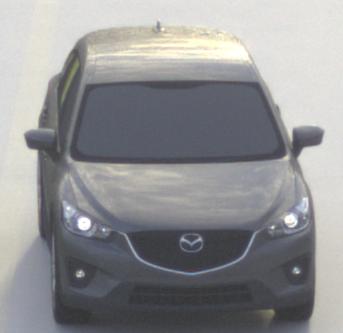
Make: Mazda
Model: CX-5 2.0 SKYACTIV-G 160
Detailed model: CX-5 (GH)
Model produced from: 2012/04
Model produced until: 2015/02
Doors: 5
Color: gray
Road condition: dry road
Daytime: morning or afternoon
Contrast: medium contrast